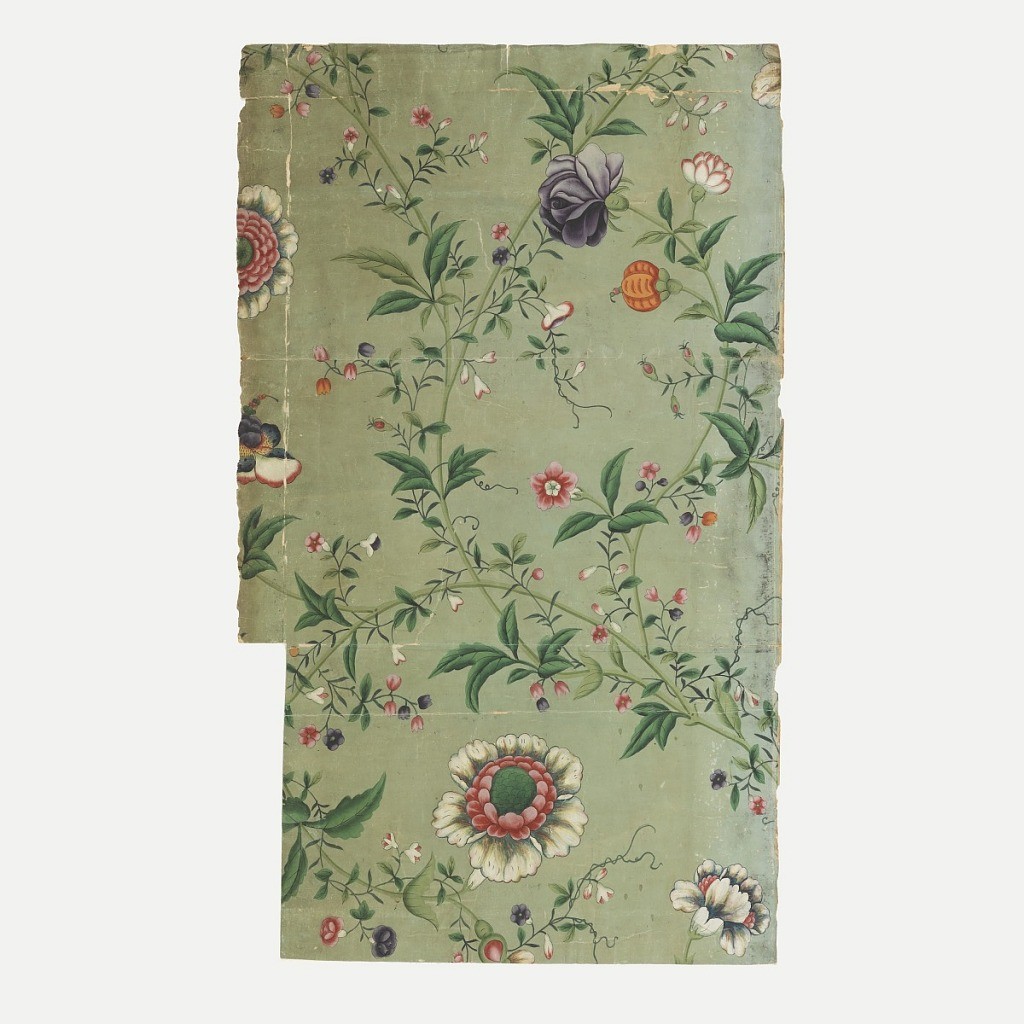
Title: Scenic
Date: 1795–1850
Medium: Hand painted paper
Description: Vining floral design. Many different species of brightly colored flowers growing off a meandering vine. Painted on medium green ground.